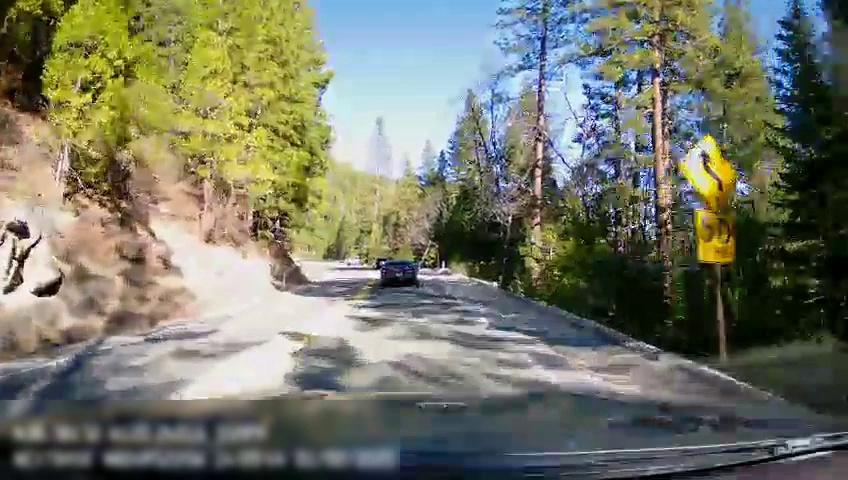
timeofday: Day
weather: Sunny
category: Drivable Space
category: Vehicles | Car
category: Vehicles | Car
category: Vehicles | Car
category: Lanes | Opposite Lane
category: Lanes | Current Lane
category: Lanes | Opposite Lane
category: Lanes | Current Lane
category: Traffic | Signs
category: Traffic | Signs